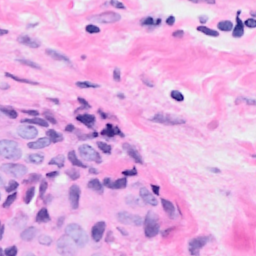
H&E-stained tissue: Breast